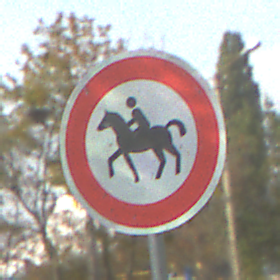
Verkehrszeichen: VerbotReiter
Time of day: MorningAfternoon
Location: Outdoor (Suburban)
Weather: PartlyCloudy
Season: NotSpecified
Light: Natural